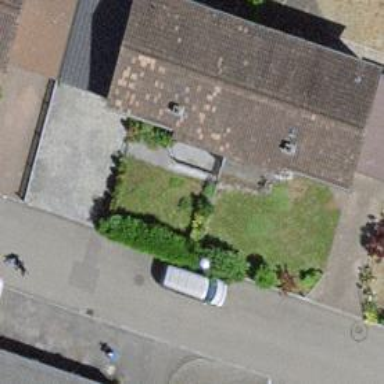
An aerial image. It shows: Semi-detached house.